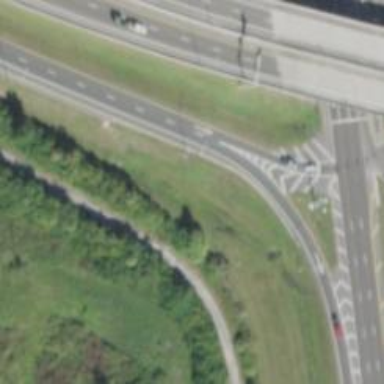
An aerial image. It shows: Motorway link with asphalt surface. The junction is in diamond shape.